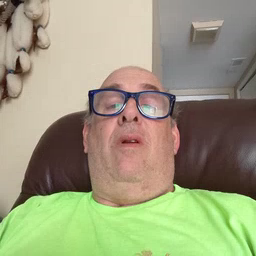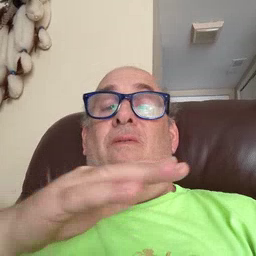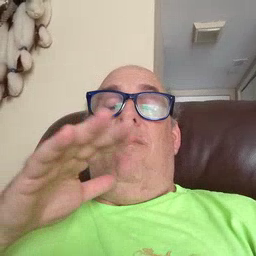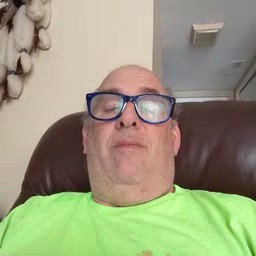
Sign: farm